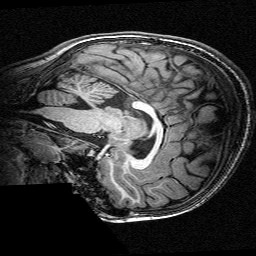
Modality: T1w
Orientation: sagittal
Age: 10
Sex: female
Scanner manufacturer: siemens
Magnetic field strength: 3 T
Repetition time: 2.3 s
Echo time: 0.00336 s